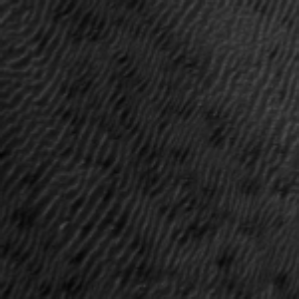
Label: frost